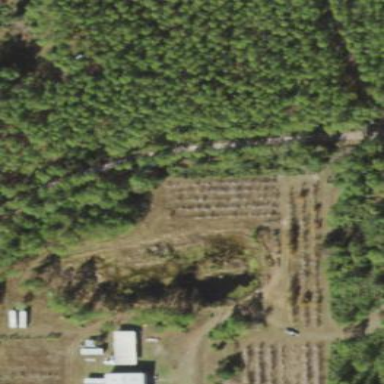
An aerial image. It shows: Plant nursery cultivating trees.